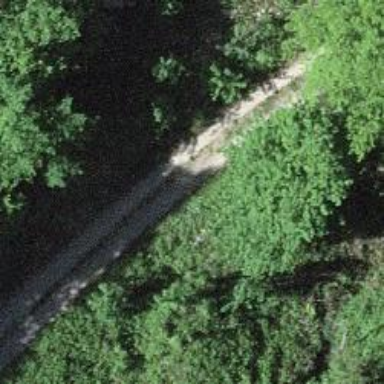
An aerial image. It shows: Track road with grade3 tracktype.